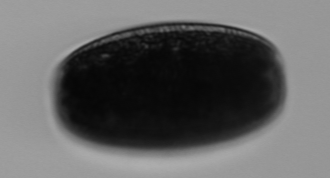
Label: Coscinodiscus